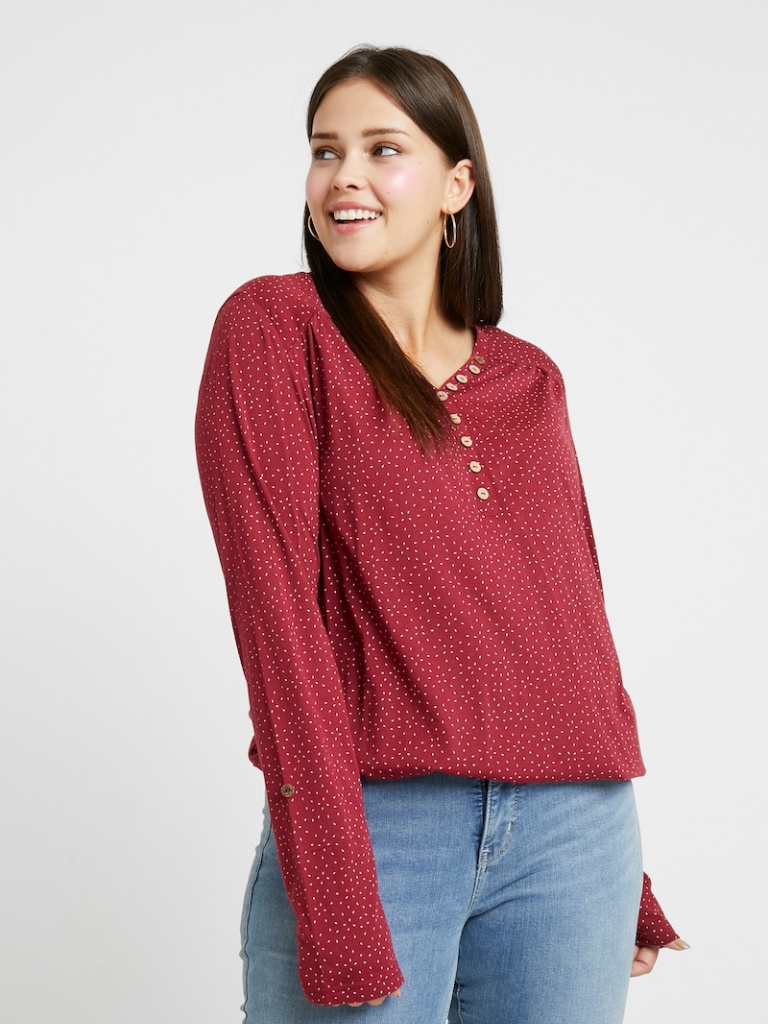
knit relaxed a long-sleeved with the sleeves down waist length Untucked v-neck sweater